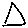
Label: triangle